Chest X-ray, AP view. Patient: 28 years old, sex M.
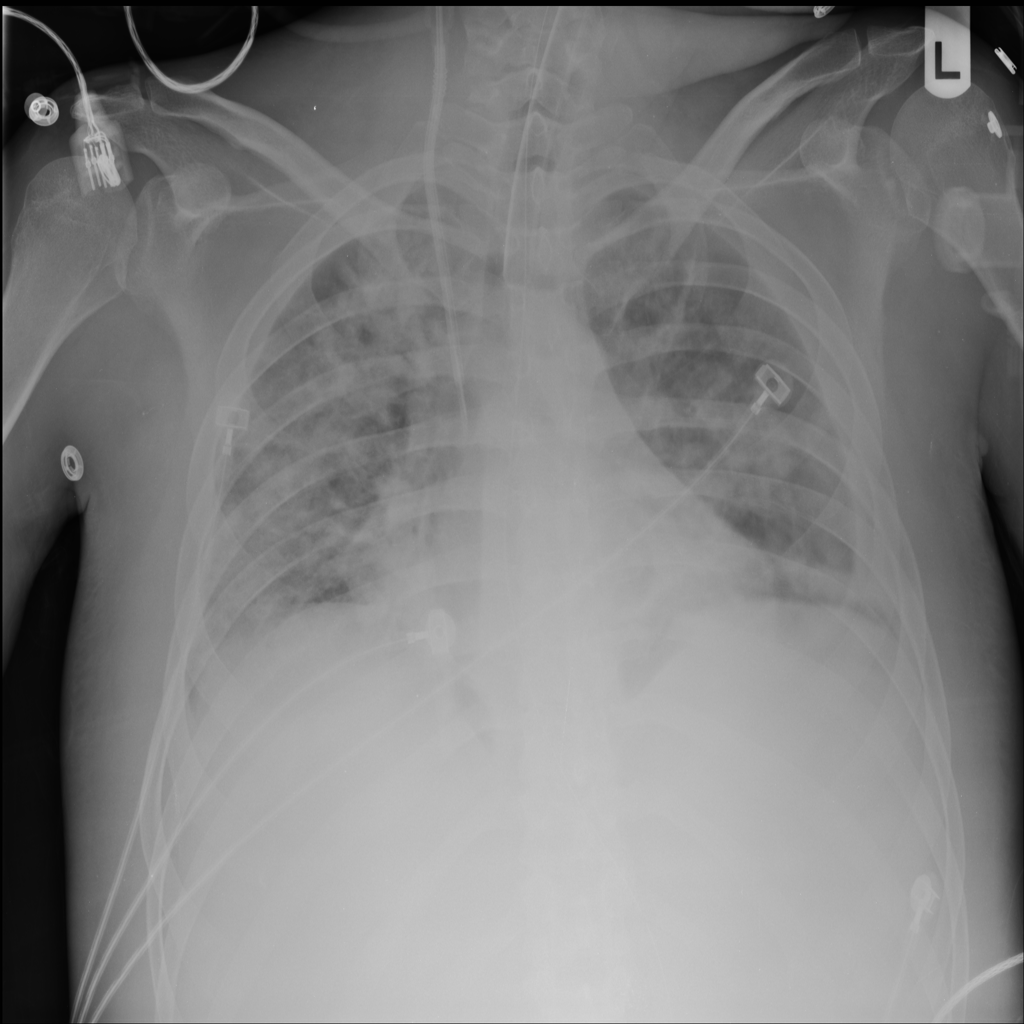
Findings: Effusion, Infiltration